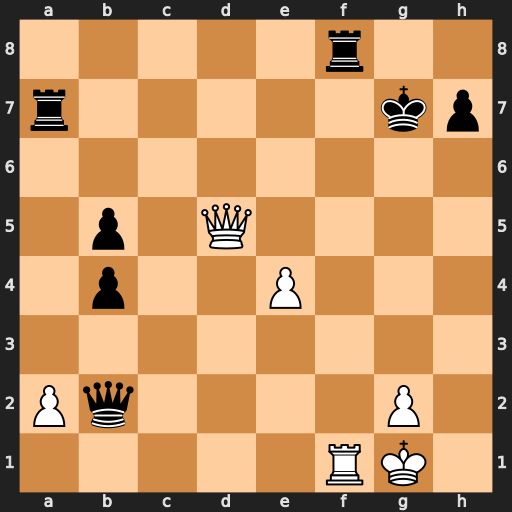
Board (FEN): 5r2/r5kp/8/1p1Q4/1p2P3/8/Pq4P1/5RK1
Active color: w
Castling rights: -
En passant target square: -
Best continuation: Qg5+ Kh8 Rxf8#